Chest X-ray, PA view. Patient: 43 years old, sex F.
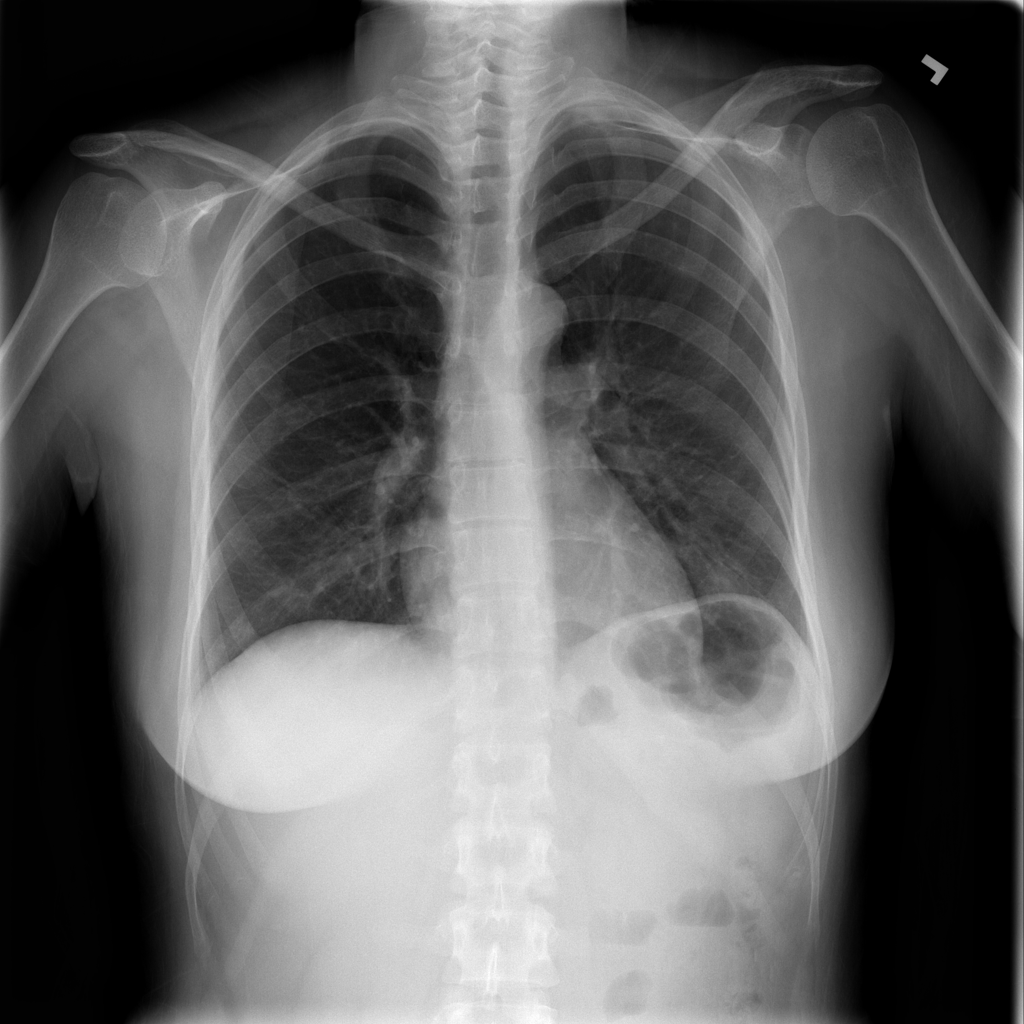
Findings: No Finding